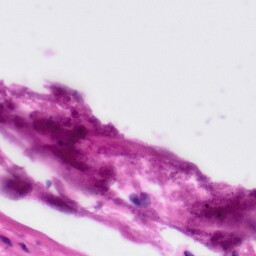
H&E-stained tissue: Tonsil